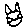
Label: cat